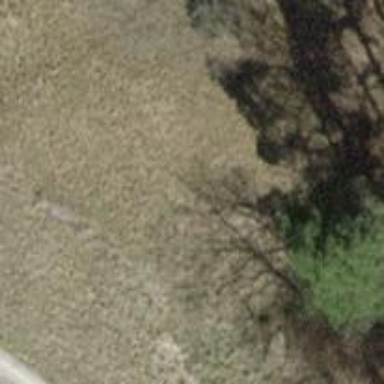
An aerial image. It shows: Open area covered with grass.